Interaction volume radius: 5 \u00c5
Interaction volume height: 10 \u00c5
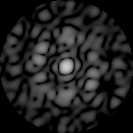
Disorder parameter: 0.7469